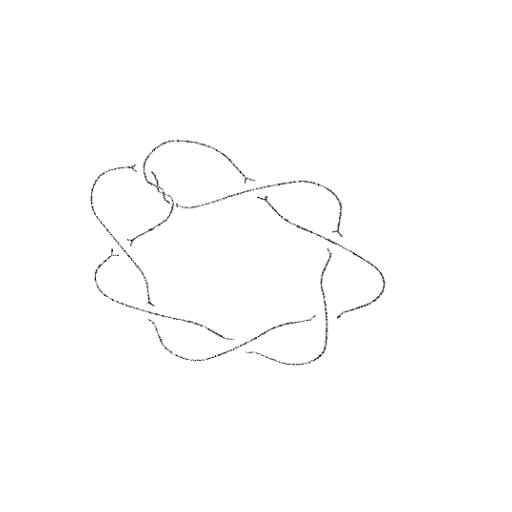
Crossing number: 10